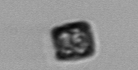
Label: Thalassiosira